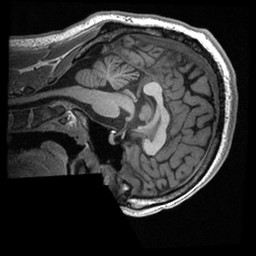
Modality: T1w
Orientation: sagittal
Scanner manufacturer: ge
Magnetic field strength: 3 T
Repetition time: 0.00764 s
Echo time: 0.002928 s